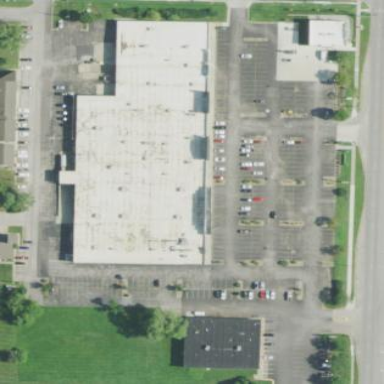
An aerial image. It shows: Retail building.